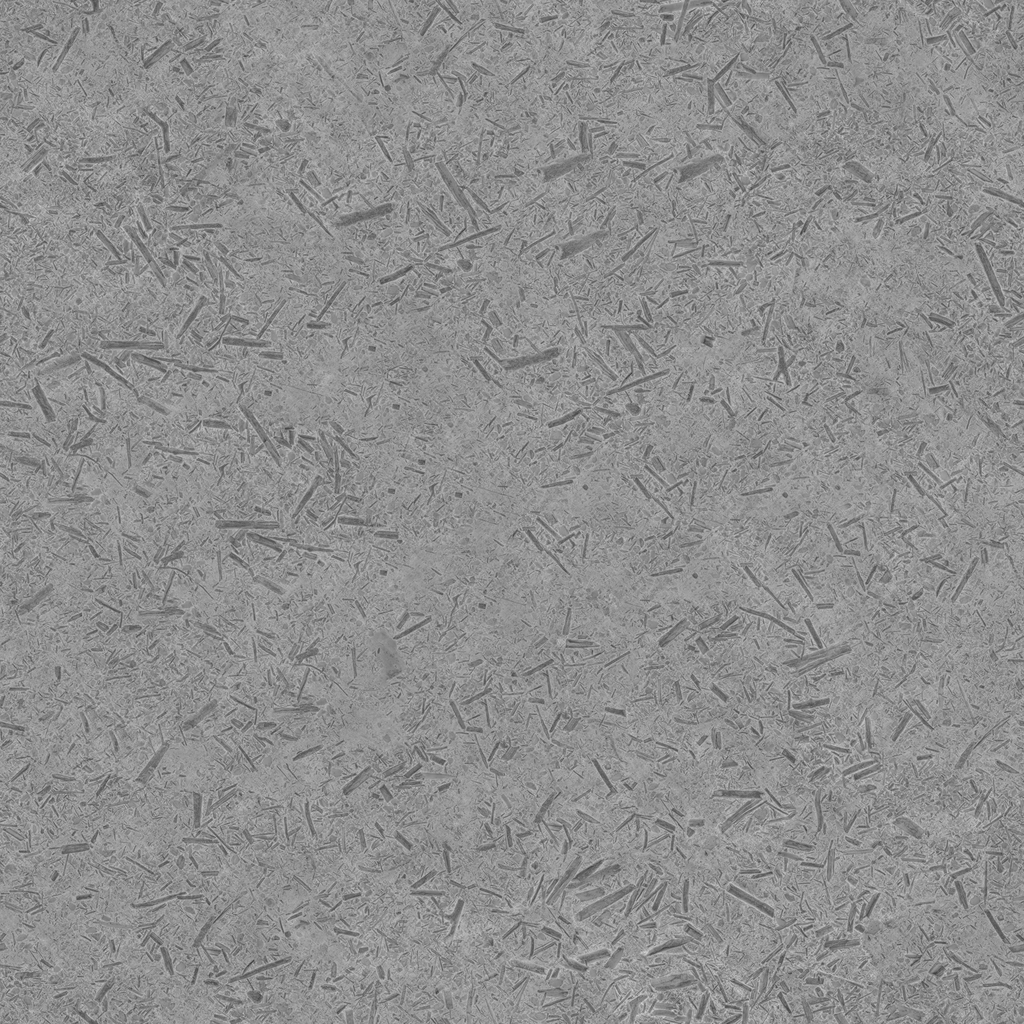
Texture map type: Roughness